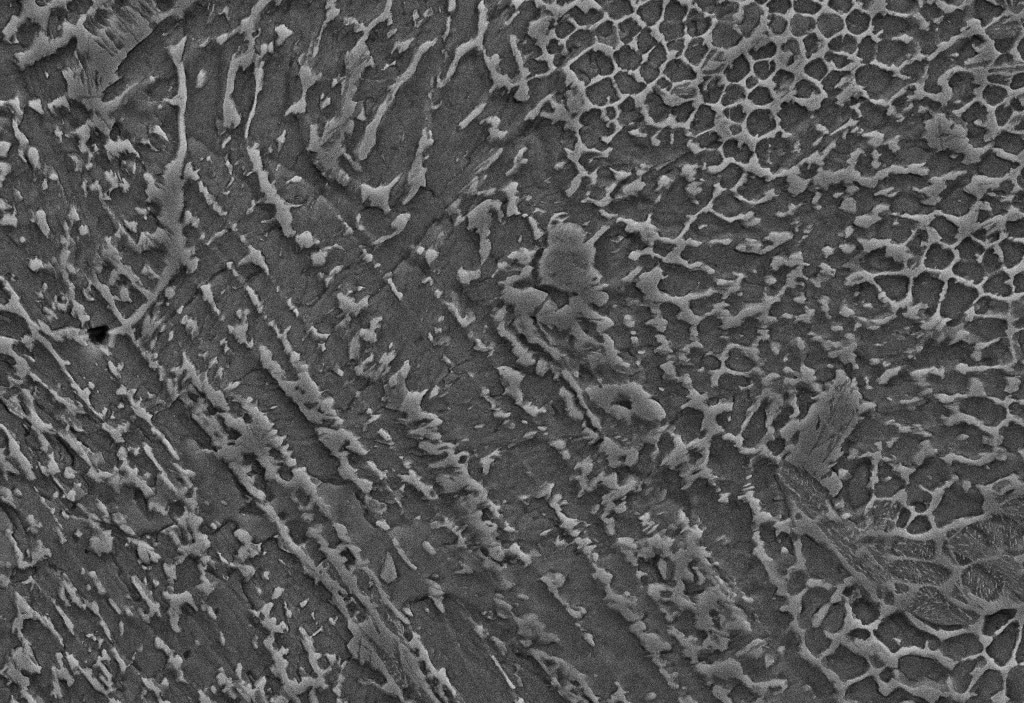
SEM micrograph, magnification: 10000x, scale bar: 2 µm
Phase areas (pixels) — Matrix: 236699; Austenite: 395811; Martensite/Austenite: 86956; Precipitate: 0; Defect: 406; total: 719872